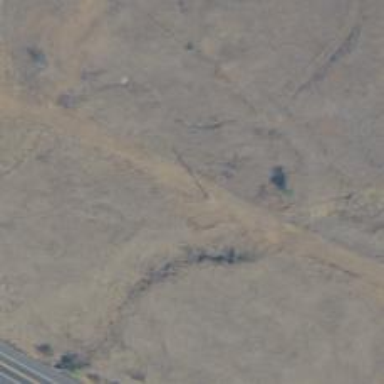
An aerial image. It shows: Power pole.